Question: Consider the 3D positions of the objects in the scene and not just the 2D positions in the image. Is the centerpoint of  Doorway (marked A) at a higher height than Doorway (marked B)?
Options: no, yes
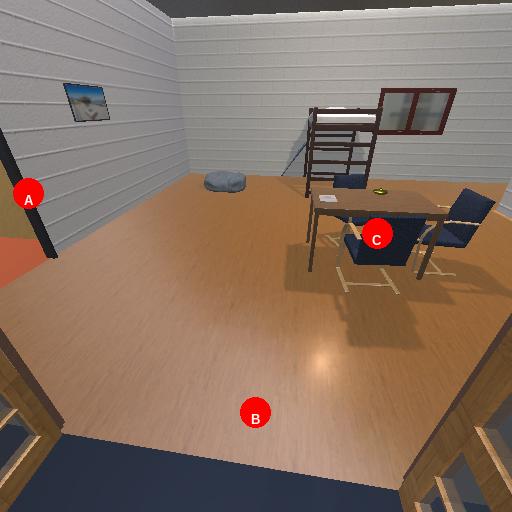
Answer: no